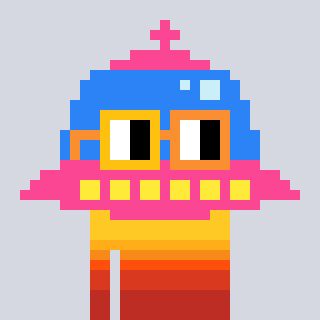
a pixel art character with square yellow and orange glasses, a ufo-shaped head and a grayscale-colored body on a cool background